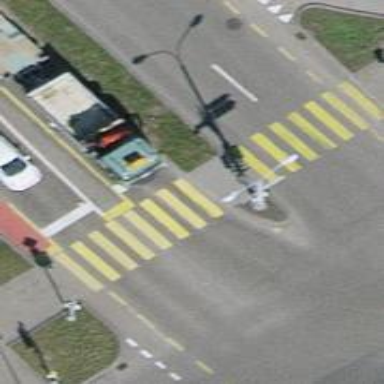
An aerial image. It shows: Road crossing with traffic signals.